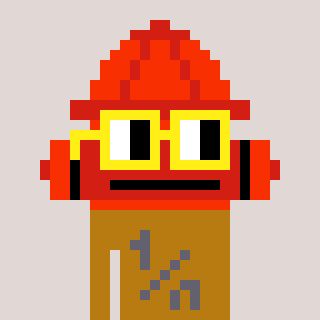
a pixel art character with square yellow glasses, a fire hydrant-shaped head and a gold-colored body on a warm background